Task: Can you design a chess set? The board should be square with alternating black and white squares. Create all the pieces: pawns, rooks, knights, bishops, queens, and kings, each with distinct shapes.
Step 5197:
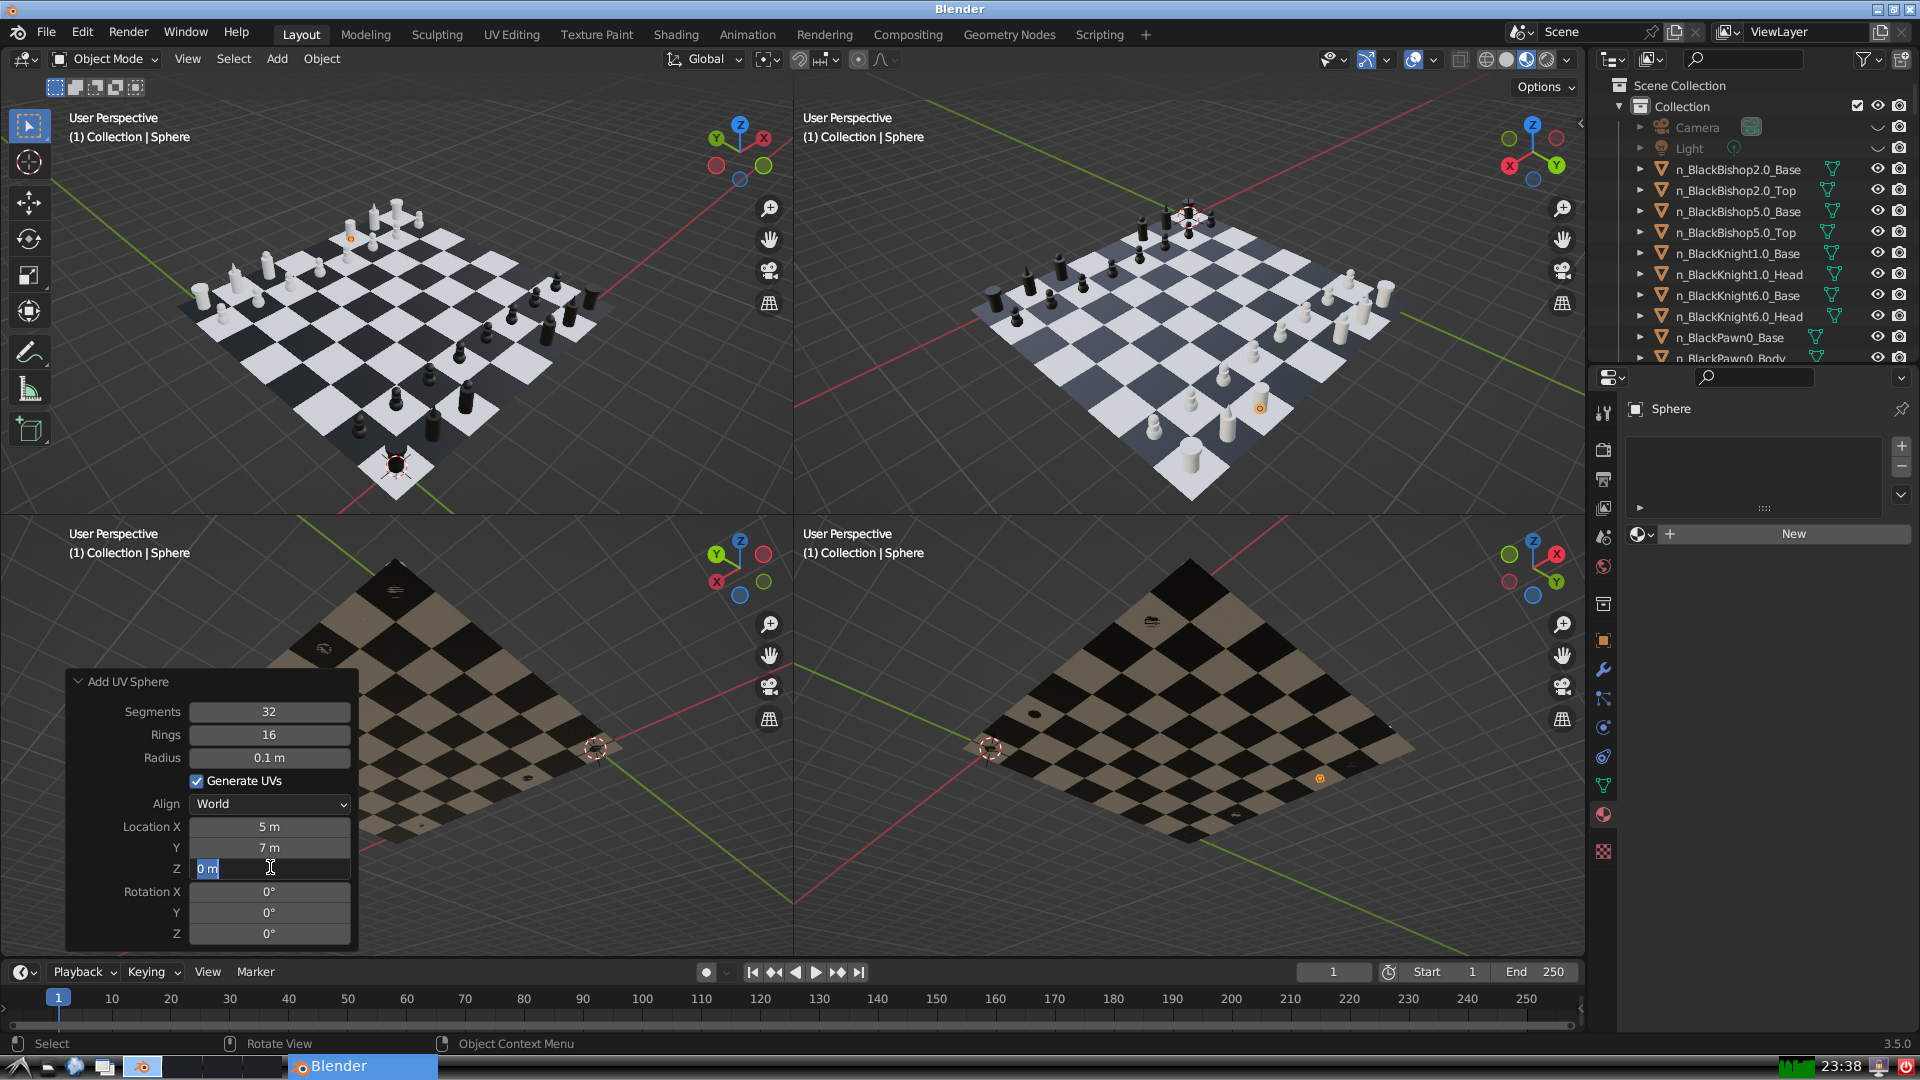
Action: input_text: 0.7